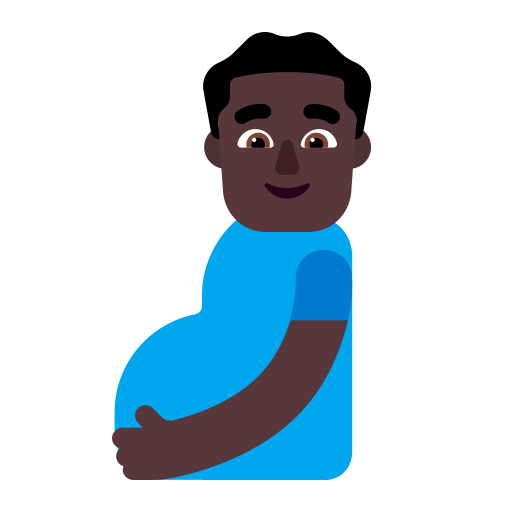
pregnant man flat dark